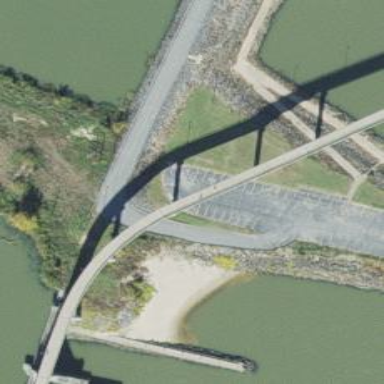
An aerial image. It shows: Bridge supported by pillars.